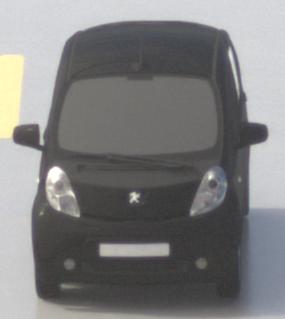
Make: Peugeot
Model: iOn
Detailed model: iOn
Model produced from: 2010/12
Model produced until: 2013/02
Doors: 5
Color: black
Road condition: wet road
Daytime: midday
Contrast: medium contrast